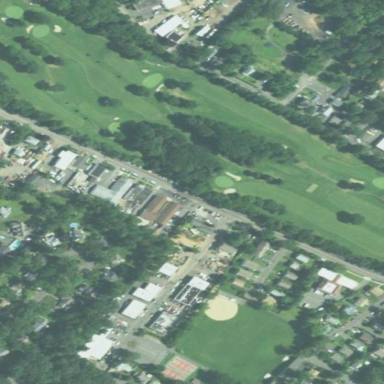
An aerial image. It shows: Golf course.